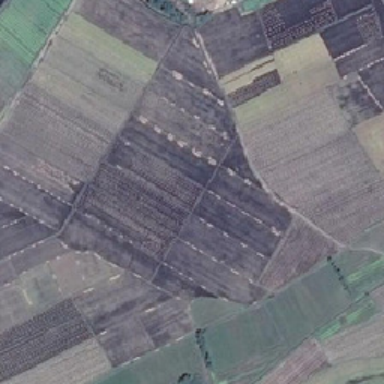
The farm is divided into many parts and planted various crops .